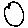
Label: circle